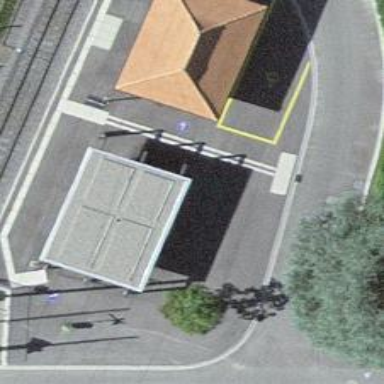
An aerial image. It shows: Railway halt.